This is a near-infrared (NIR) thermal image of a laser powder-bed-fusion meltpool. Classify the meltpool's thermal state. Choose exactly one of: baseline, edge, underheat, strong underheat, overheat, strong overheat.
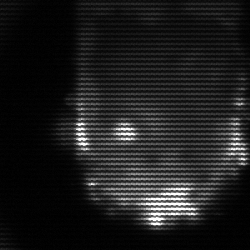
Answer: baseline